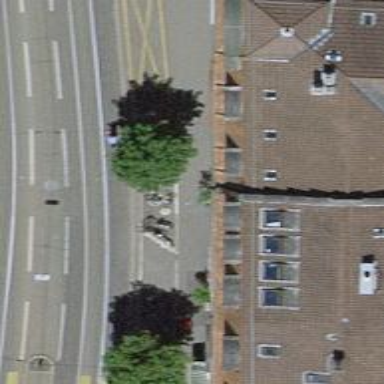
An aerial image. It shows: Floor bicycle parking area.